Question: This question I came across in Sedgewick's book. And on his website, he says that the answer is 2, however I can't understand how to achieve 2, because to remove maximum we need to first exchange the max element with the last one, decrease N, and then sink the last one down from the top into its place, which takes logN exchanges. So, how do you achieve 2?
Exchange & remove-max:

Then we need to sink, that L node, which means we need do logN more exchanges.
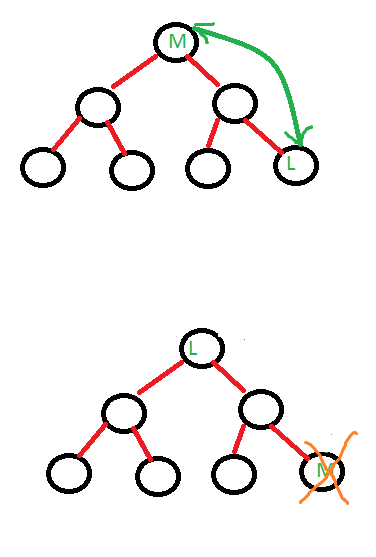
Answer: Here's an example for 15 nodes. The idea is: have the sons of the root be large (let the left one be larger), but the other left descendants be much smaller than the right ones. Then you will only swap twice.
'''
100
99 90
9 8 89 88
7 6 5 4 87 86 85 84
'''
You'll switch '84, 100' then '99, 84' and you're done. Two swaps.
For 'n > 3', after the first swap, there is no way neither of the two sons of the root won't be larger than the new root (otherwise it wasn't a heap to begin with). So you'll have to do another swap. The author most likely meant to write swaps, not items.